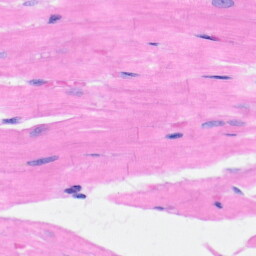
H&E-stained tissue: Heart